Question: In my map application, I am displaying a set of overlays on a map. Whenever I tap on an overlay I need to display a popup, like this

Can any one help me to sort out this?
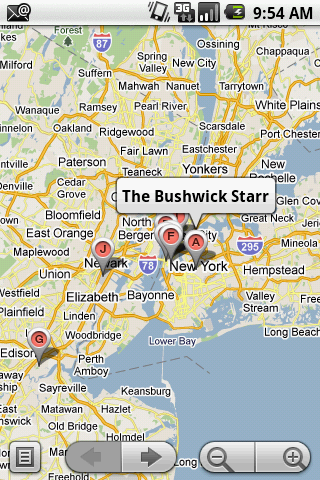
Answer: Yes it is possible you should design our self info window for display information over tap in map i am supply code to you if you are understand that please replay me.
'''
public class MapLocationOverlay extends Overlay {
private boolean isNameAddHold=true;
private Bitmap bitmap,bitCross,bitMoreInformation;
int testX,testY,count=0;
int infoWindowOffsetX,infoWindowOffsetY;
public String name,address,argName,argAddress,argid;
// Store these as global instances so we don't keep reloading every time
private Bitmap bubbleIcon, shadowIcon;
private MapLocationViewer mapLocationViewer;
double toLat, toLng;
private Paint innerPaint, borderPaint, textPaint;
private boolean isRemovePriorPopup=false;
private boolean temp=true,first=true, firstDraw = true;
public boolean tempDefaule=true;
public MoreInformation myMoreInformation;
public PantryLocation location;
// The currently selected Map Location...if any is selected. This tracks whether an information
// window should be displayed & where...i.e. whether a user 'clicked' on a known map location
private PantryLocation selectedMapLocation;
public MapLocationOverlay(MapLocationViewer mapLocationViewer,PantryLocation arglocation) {
this.mapLocationViewer = mapLocationViewer;
location=arglocation;
bubbleIcon = BitmapFactory.decodeResource(mapLocationViewer.getResources(),R.drawable.bubble);
shadowIcon = BitmapFactory.decodeResource(mapLocationViewer.getResources(),R.drawable.shadow);
bitmap = BitmapFactory.decodeResource(mapLocationViewer.getResources(),R.drawable.infowindow);
bitCross = BitmapFactory.decodeResource(mapLocationViewer.getResources(),R.drawable.crass);
bitMoreInformation = BitmapFactory.decodeResource(mapLocationViewer.getResources(),R.drawable.more_informations_new);
}
@Override
public boolean onTouchEvent(MotionEvent e, MapView mapView) {
// TODO Auto-generated method stub
if (e.getAction() == 0)
{
this.tempDefaule=false;
}
if (e.getAction() == 1)
{
this.tempDefaule=false;
}
if (e.getAction() == 2)
{
this.tempDefaule=false;
}
return super.onTouchEvent(e, mapView);
}
@Override
public boolean onTap(GeoPoint p, MapView mapView) {
//this.tempDefaule=false;
// Store whether prior popup was displayed so we can call invalidate() & remove it if necessary.
// Next test whether a new popup should be displayed
selectedMapLocation = getHitMapLocation(mapView,p);
mapView.invalidate();
// Lastly return true if we handled this onTap()
return selectedMapLocation != null;
}
@Override
public void draw(Canvas canvas, MapView mapView, boolean shadow) {
drawMapLocations(canvas, mapView, shadow);
//this.tempDefaule=false;
drawInfoWindow(canvas, mapView, shadow);
//this.tempDefaule=false;
}
/**
* Test whether an information balloon should be displayed or a prior balloon hidden.
*/
private PantryLocation getHitMapLocation(MapView mapView, GeoPoint tapPoint) {
// Track which MapLocation was hit...if any
PantryLocation hitMapLocation = null;
RectF hitTestRecr = new RectF();
Point screenCoords = new Point();
ArrayList<PantryLocation> iterator =mapLocationViewer.getMapLocations();
for(int i=0;i<iterator.size();i++) {
PantryLocation testLocation = iterator.get(i);
// Translate the MapLocation's lat/long coordinates to screen coordinates
mapView.getProjection().toPixels(testLocation.getPoint(), screenCoords);
// Create a 'hit' testing Rectangle w/size and coordinates of our icon
// Set the 'hit' testing Rectangle with the size and coordinates of our on screen icon
hitTestRecr.set(-bubbleIcon.getWidth()/2,-bubbleIcon.getHeight(),bubbleIcon.getWidth()/2,0);
hitTestRecr.offset(screenCoords.x,screenCoords.y);
// Finally test for a match between our 'hit' Rectangle and the location clicked by the user
mapView.getProjection().toPixels(tapPoint, screenCoords);
//hitMapLocation = testLocation;
if (hitTestRecr.contains(screenCoords.x,screenCoords.y)) {
hitMapLocation = testLocation;
first = true;
isNameAddHold = true;
break;
}
}
testX=(int)screenCoords.x;
testY=(int)screenCoords.y;
// Lastly clear the newMouseSelection as it has now been processed
tapPoint = null;
if(hitMapLocation==null && selectedMapLocation!=null)
return selectedMapLocation;
return hitMapLocation;
}
private void drawMapLocations(Canvas canvas, MapView mapView, boolean shadow) {
int i=0;count++;
ArrayList<PantryLocation> iterator =mapLocationViewer.getMapLocations();
Point screenCoords = new Point();
for(i=0;i<iterator.size();i++) {
PantryLocation location = iterator.get(i);
mapView.getProjection().toPixels(location.getPoint(), screenCoords);
//mapView.getController().setCenter(location.getPoint());
if (shadow) {
// Only offset the shadow in the y-axis as the shadow is angled so the base is at x=0;
canvas.drawBitmap(shadowIcon, screenCoords.x, screenCoords.y - shadowIcon.getHeight(),null);
} else {
canvas.drawBitmap(bubbleIcon, screenCoords.x - bubbleIcon.getWidth()/2, screenCoords.y - bubbleIcon.getHeight(),null);
}
}
// if(i==iterator.size()){
// this.tempDefaule=false;}
if(tempDefaule==true)
{
PantryLocation location1 = this.location;
//mapView.getProjection().toPixels(location.getPoint(), screenCoords);
Point screenCoord = new Point();
mapView.getController().setCenter(location1.getPoint());
mapView.getController().setZoom(15);
// tempDefaule=false;
//mapView.getController().setCenter(location.getPoint());
}
//tempDefaule=false;
} //mapView.getProjection().toPixels(location.getPoint(), screenCoord);
//canvas.drawBitmap(bubbleIcon, screenCoord.x - bubbleIcon.getWidth()/2, screenCoord.y - bubbleIcon.getHeight(),null);
//mapView.invalidate();
private void drawInfoWindow(Canvas canvas, MapView mapView, boolean shadow) {
//this.tempDefaule=false;
if ( selectedMapLocation != null) {
if ( shadow) {
// Skip painting a shadow in this tutorial
} else {
// First determine the screen coordinates of the selected MapLocation
isRemovePriorPopup=true;
Point selDestinationOffset = new Point();
mapView.getProjection().toPixels(selectedMapLocation.getPoint(), selDestinationOffset);
// Setup the info window with the right size & location
int INFO_WINDOW_WIDTH = 125;
int INFO_WINDOW_HEIGHT = 25;
RectF infoWindowRect = new RectF(0,0,100,20);
RectF closeRect = new RectF(0,0,20,20);
infoWindowOffsetX = selDestinationOffset.x-INFO_WINDOW_WIDTH/2;
infoWindowOffsetY = selDestinationOffset.y-INFO_WINDOW_HEIGHT-bubbleIcon.getHeight();
infoWindowRect.offset(infoWindowOffsetX+95,infoWindowOffsetY-45);
closeRect.offset(infoWindowOffsetX+160,infoWindowOffsetY-90);
Paint myPaintBlack=new Paint();
Paint myPaintWhite=new Paint();
myPaintWhite.setARGB(255, 255, 255, 255);
// Draw inner info window
canvas.drawRoundRect(infoWindowRect, 5, 5, getInnerPaint());
// Draw border for info window
canvas.drawRoundRect(infoWindowRect, 5, 5, getBorderPaint());
// Draw the MapLocation's name
myPaintBlack.setColor(Color.BLACK);
myPaintBlack.setTextSize(20);
canvas.drawBitmap(bitmap, infoWindowOffsetX-50, infoWindowOffsetY-100,getInnerPaint());
if(isNameAddHold)
{
argid=selectedMapLocation.getID();
argName=selectedMapLocation.getName();
name=selectedMapLocation.getName();
toLat = selectedMapLocation.getLatitude();
toLng = selectedMapLocation.getLongitude();
if(name.length()>18)
name=selectedMapLocation.getName().substring(0,18)+"..";
argAddress=selectedMapLocation.getAddress();
address=selectedMapLocation.getAddress();
if(address.length()>30)
address=selectedMapLocation.getAddress().substring(0,30)+"..";
}
canvas.drawText(name,infoWindowOffsetX-45,infoWindowOffsetY-70,myPaintBlack);
myPaintBlack.setTextSize(13);
canvas.drawText(address,infoWindowOffsetX-45,infoWindowOffsetY-55,myPaintBlack);
// Draw inner info window
canvas.drawRoundRect(infoWindowRect, 5, 5, getInnerPaint());
// Draw border for info window
canvas.drawRoundRect(infoWindowRect, 5, 5, getBorderPaint());
// Draw the MapLocation's name
myPaintBlack.setColor(Color.CYAN);
myPaintBlack.setTextSize(11);
//canvas.drawText("Click for more info..",infoWindowOffsetX+105,infoWindowOffsetY-33,myPaintBlack);
canvas.drawBitmap(bitMoreInformation, infoWindowOffsetX+95, infoWindowOffsetY-45,getInnerPaint());
//canvas.drawBitmap(bitCross, infoWindowOffsetX+160, infoWindowOffsetY-90,getInnerPaint());
}
}
if(isRemovePriorPopup)
{
if(((testX>(infoWindowOffsetX+95)&&testX<(infoWindowOffsetX+195)))&&(testY>(infoWindowOffsetY-45)&&testY<(infoWindowOffsetY-25)))
{
if(temp){
try
{
temp=false;
isNameAddHold=false;
isRemovePriorPopup=false;
Context context=mapLocationViewer.cn;
Toast.makeText(context, "Loading...", Toast.LENGTH_SHORT).show();
Intent intent=new Intent(context, MoreInformation.class);
intent.putExtra("Id",argid);
intent.putExtra("Name",argName);
intent.putExtra("Address",argAddress);
intent.putExtra("Latitude",toLat);
intent.putExtra("Longitude",toLng);
context.startActivity(intent);
}
catch (Exception ex)
{
Log.d("Redirected Error :", ex.getMessage());
}
//canvas.drawText("This is for Testing",testX,testY,myPaintBlack);
}}
else if(((testX>(infoWindowOffsetX+160)&&testX<(infoWindowOffsetX+180)))&&(testY>(infoWindowOffsetY-90)&&testY<(infoWindowOffsetY-70)))
{
if(isRemovePriorPopup)
{
isRemovePriorPopup=false;
selectedMapLocation=null;
draw(canvas, mapView, shadow);
// mapLocationViewer.setDZoom();
}
}
}
}
public Paint getInnerPaint() {
if ( innerPaint == null) {
innerPaint = new Paint();
innerPaint.setARGB(225, 75, 75, 75); //gray
innerPaint.setAntiAlias(true);
}
return innerPaint;
}
public Paint getBorderPaint() {
if ( borderPaint == null) {
borderPaint = new Paint();
borderPaint.setARGB(255, 255, 255, 255);
borderPaint.setAntiAlias(true);
borderPaint.setStyle(Style.STROKE);
borderPaint.setStrokeWidth(2);
}
return borderPaint;
}
public Paint getTextPaint() {
if ( textPaint == null) {
textPaint = new Paint();
textPaint.setARGB(255, 255, 255, 255);
textPaint.setAntiAlias(true);
}
return textPaint;
}
}
'''
In this code i have design a function draw infowindow